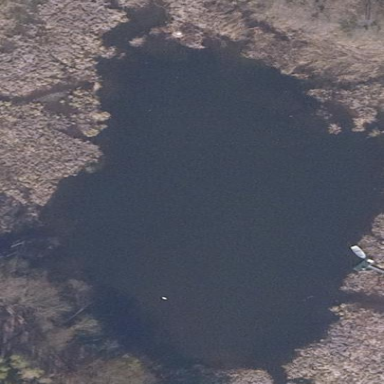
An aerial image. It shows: Pond surrounded by natural water.